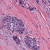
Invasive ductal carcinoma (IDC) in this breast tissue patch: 1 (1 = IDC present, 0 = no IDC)